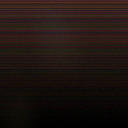
Screen state: off